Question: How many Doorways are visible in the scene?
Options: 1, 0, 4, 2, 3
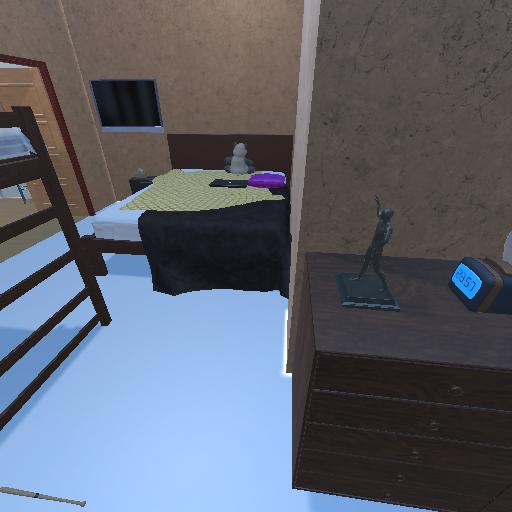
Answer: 1